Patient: sex M, age 74
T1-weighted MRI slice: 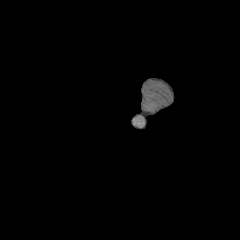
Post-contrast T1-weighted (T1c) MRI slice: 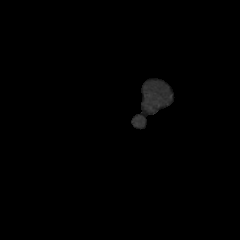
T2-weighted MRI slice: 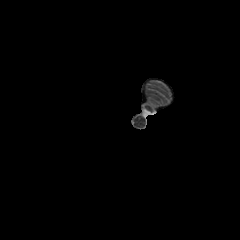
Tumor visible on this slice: no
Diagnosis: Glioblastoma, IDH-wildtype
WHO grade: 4